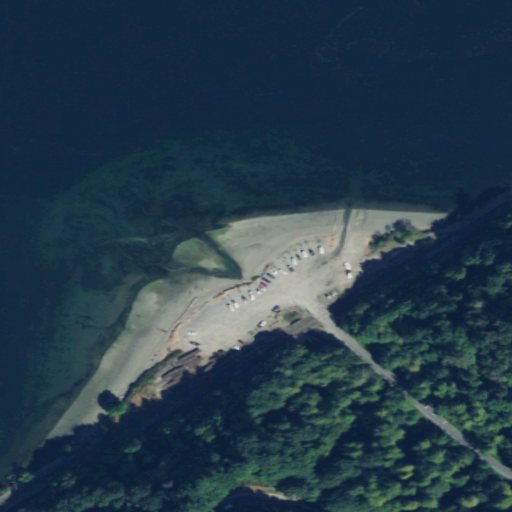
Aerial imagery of cape in Washington named Solo Point containing open water, evergreen forest, barren land, open development, deciduous forest, mixed forest, high intensity development, and medium intensity development